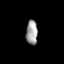
Tissue: prostate
Cell type: T cells
Senescence score: 0.241
Nuclear area (px): 270
Mean DAPI intensity: 162.37